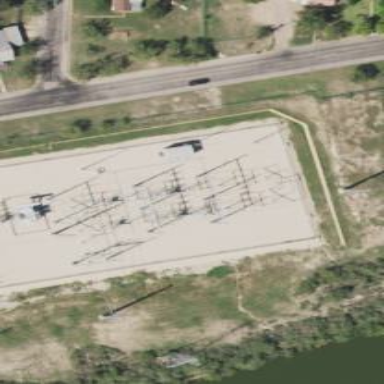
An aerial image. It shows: Power tower.